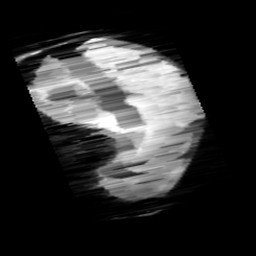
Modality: minIP
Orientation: sagittal
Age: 10
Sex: female
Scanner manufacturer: siemens
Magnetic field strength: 3 T
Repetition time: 0.027 s
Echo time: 0.02 s